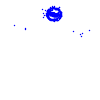
Particle: electron